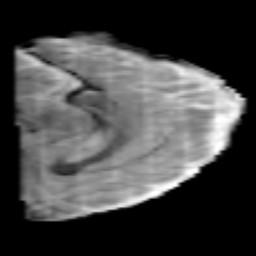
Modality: MD
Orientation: sagittal
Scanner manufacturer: philips
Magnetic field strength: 3 T
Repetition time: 8.589 s
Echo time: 0.1268 s